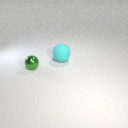
large cyan rubber sphere behind small green metal sphere